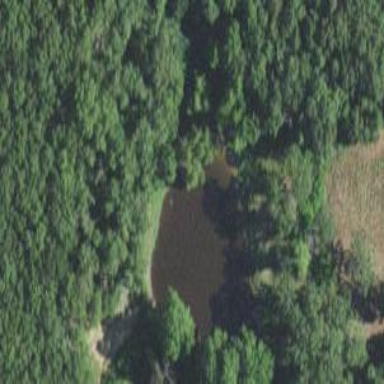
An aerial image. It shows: Peaceful pond surrounded by nature.